Field crop: maize
Growth stage: 2
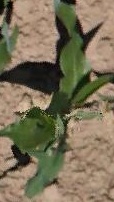
Species: maize